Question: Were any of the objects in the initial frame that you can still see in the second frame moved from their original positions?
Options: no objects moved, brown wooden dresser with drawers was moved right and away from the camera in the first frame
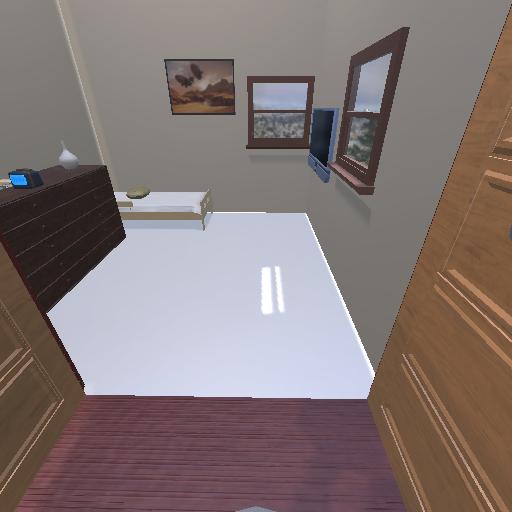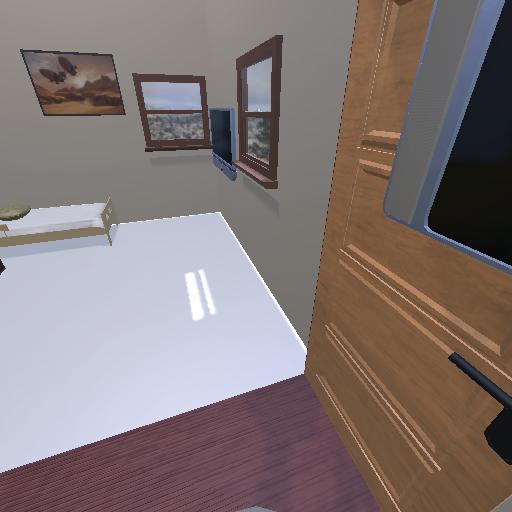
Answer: no objects moved